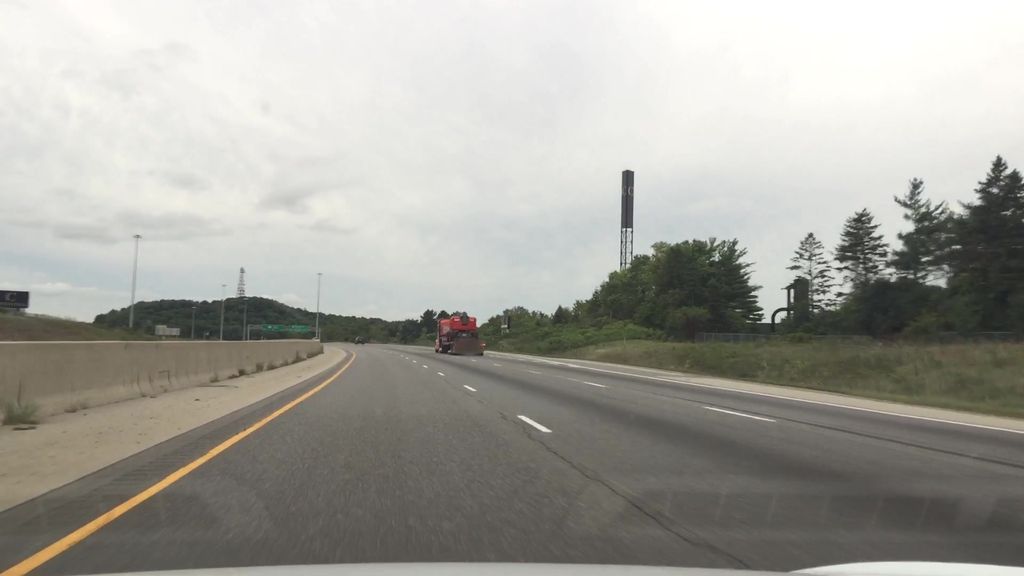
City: kitchener-waterloo